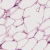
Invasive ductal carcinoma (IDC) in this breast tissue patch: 0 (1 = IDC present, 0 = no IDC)